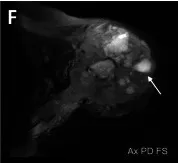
Further characterization of left humeral aggressive bony lesion. A-H: The known mass lesion about the proximal humerus is again demonstrated. It extends to involve the humeral head and extends inferiorly to the level of the mid-humeral shaft. This measures approximately 10.3 cm anterior-posterior by 8.3 cm medial-lateral by 15.9 cm craniocaudad. This replaces the marrow about the proximal humerus and there is associated soft tissue extension and pathologic fracturing. The lesion is predominately hypointense/isointense on T1-weighted sequences with some T1 hyperintense signal of the lateral deltoid region (A-D).
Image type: radiology (mri)